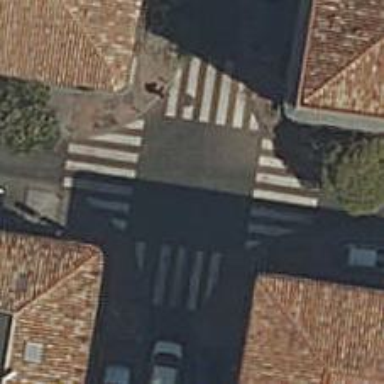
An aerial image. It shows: Living street with sidewalk on both sides. The surface is made of 20% paving stones.